Question: I noticed that if you focus on an element that mouse clic can be triggered, the Enter keys acts like as you left click the mouse. I want to avoid this running since it comes into conflict in other pieces of my code.
In the following example if I focus on this imageButton and I clic once, the next clicks can be "done" with the Enter key, so I don't want this because this button fires a slideToggle() and shows a hidden div, so IMO it's pointless toggle this div with the keyboard.

Is there any way to make it ?
Thank you.
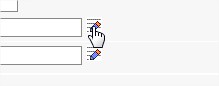
Answer: Try this:
'''
$(".myElements").keypress(function(e) {
if (e.which == 13) {
e.preventDefault();
}
});
'''
It will stop the key behaviour only, allowing the other key functions to work as usual.